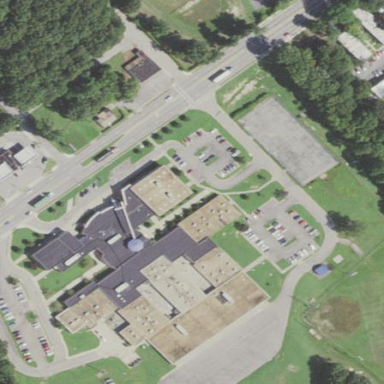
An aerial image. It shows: School.